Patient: sex F, age 56
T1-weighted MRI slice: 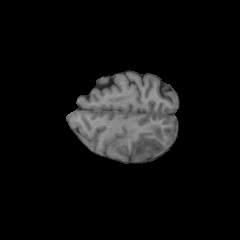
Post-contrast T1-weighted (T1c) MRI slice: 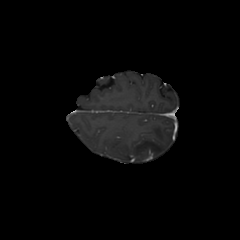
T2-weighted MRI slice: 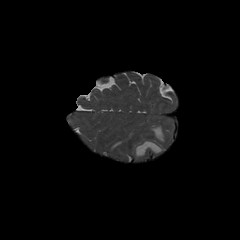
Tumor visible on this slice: yes
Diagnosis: Glioblastoma, IDH-wildtype
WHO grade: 4